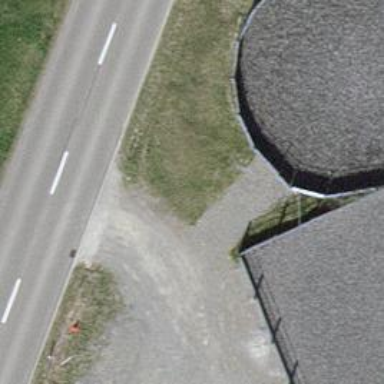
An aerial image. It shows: Fence.